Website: apple
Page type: payment
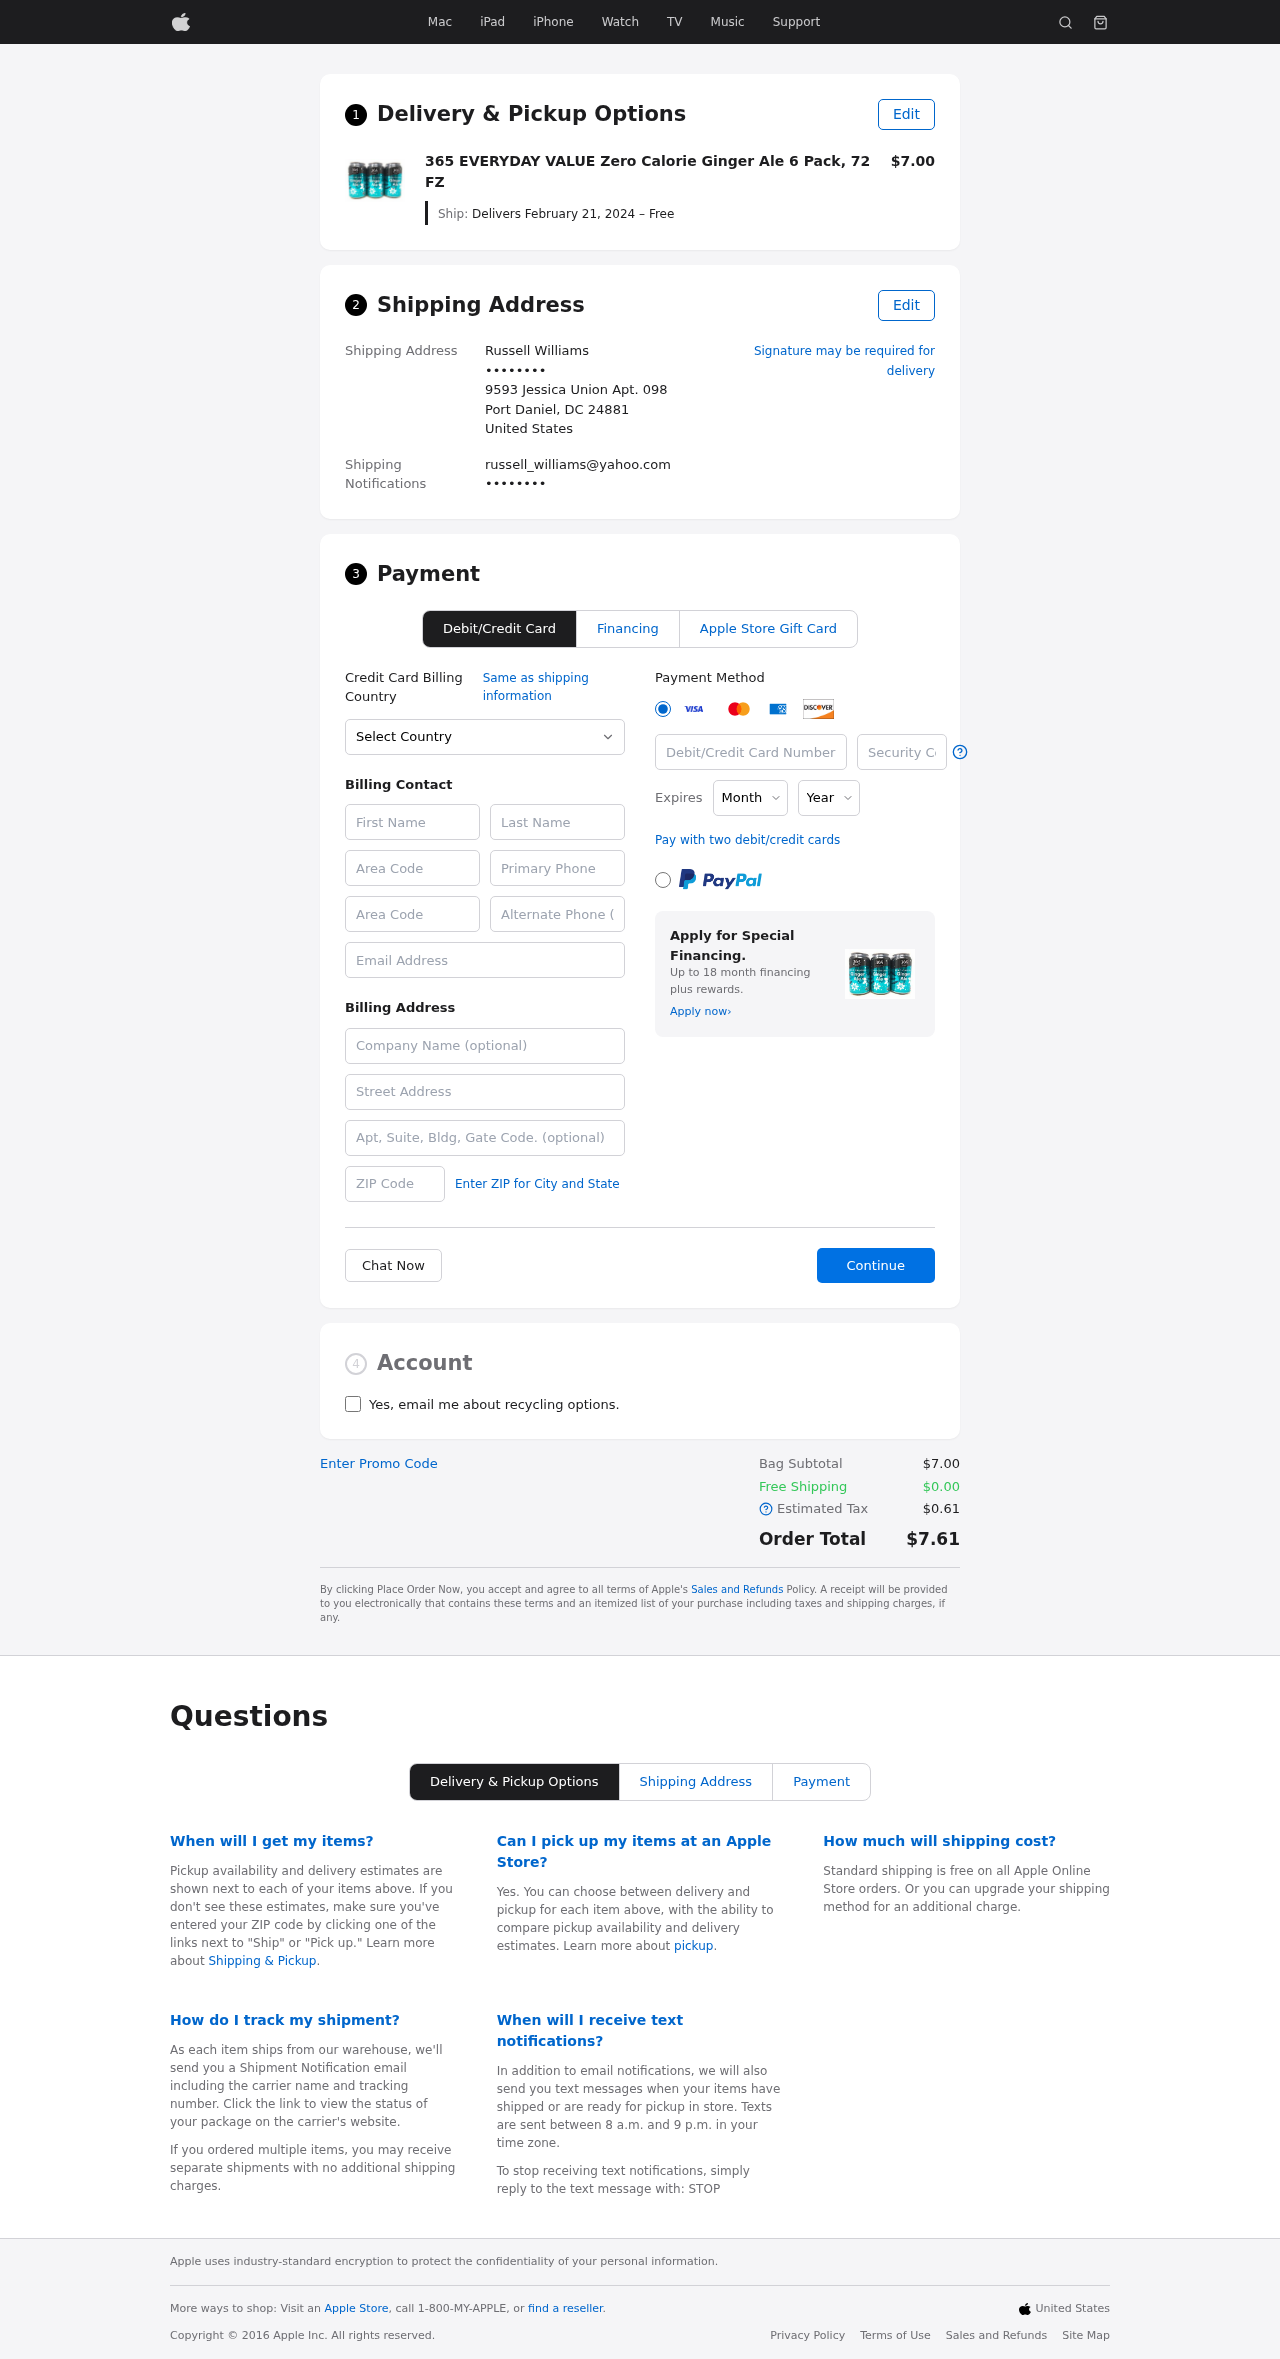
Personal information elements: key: PII_CARD_CVV
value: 980
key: PII_CARD_EXPIRY_MONTH
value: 02
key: PII_CARD_EXPIRY_YEAR
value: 26
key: PII_CARD_NUMBER
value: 6555 0690 6620 4380
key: PII_CITY_STATE_ZIP
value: Port Daniel, DC 24881
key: PII_COUNTRY
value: United States
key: PII_EMAIL
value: russell_williams@yahoo.com
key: PII_EMAIL2
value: russell_williams@yahoo.com
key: PII_FIRSTNAME
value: Russell
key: PII_FULLNAME
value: Russell Williams
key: PII_LASTNAME
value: Williams
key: PII_PHONE3
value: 8113032318
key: PII_PHONE_ALT
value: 5148760886
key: PII_PHONE_ALT_AREA
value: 514
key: PII_PHONE_AREA
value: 811
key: PII_SECURITY_CODE
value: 3571
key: PII_STREET
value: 9593 Jessica Union Apt. 098
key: PII_PHONE
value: ••••••••
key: PII_PHONE2
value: ••••••••
Product elements: key: PRODUCT1_NAME
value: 365 EVERYDAY VALUE Zero Calorie Ginger Ale 6 Pack, 72 FZ
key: PRODUCT1_PRICE
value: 7
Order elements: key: ORDER_DELIVERY_DATE
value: Delivers February 21, 2024 – Free
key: ORDER_SUBTOTAL
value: $7.00
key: ORDER_SHIPPING_COST
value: $0.00
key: ORDER_TAX
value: $0.61
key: ORDER_TOTAL
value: $7.61